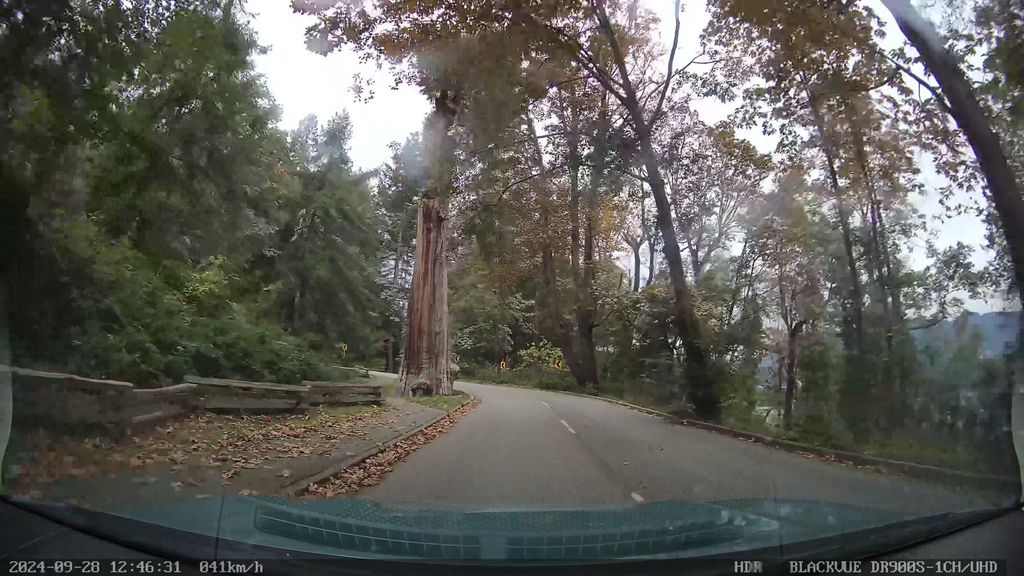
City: vancouver